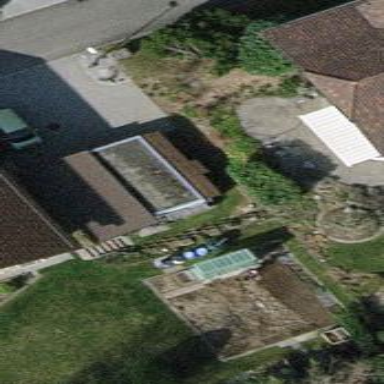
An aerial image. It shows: Garage building.